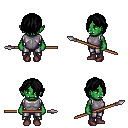
a pixel art fantasy rpg character, female body template, orc, green skin, steel chest armor, metal pants, black bangs hairstyle, maroon shoes, spear, four views (front, back, left, right), 2x2 character sprite sheet, small pixel art, hard edges, no anti-aliasing